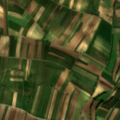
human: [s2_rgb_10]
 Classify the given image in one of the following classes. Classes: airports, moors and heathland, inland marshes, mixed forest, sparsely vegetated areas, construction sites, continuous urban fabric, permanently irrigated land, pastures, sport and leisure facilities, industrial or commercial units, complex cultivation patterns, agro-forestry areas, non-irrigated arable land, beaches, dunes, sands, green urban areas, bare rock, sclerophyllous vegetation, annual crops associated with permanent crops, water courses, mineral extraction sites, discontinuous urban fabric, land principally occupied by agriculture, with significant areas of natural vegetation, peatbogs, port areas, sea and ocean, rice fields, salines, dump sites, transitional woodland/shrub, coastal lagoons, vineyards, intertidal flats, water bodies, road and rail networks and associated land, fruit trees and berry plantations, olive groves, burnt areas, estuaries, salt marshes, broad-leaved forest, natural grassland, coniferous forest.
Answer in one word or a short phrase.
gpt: construction sites, non-irrigated arable land, vineyards, complex cultivation patterns